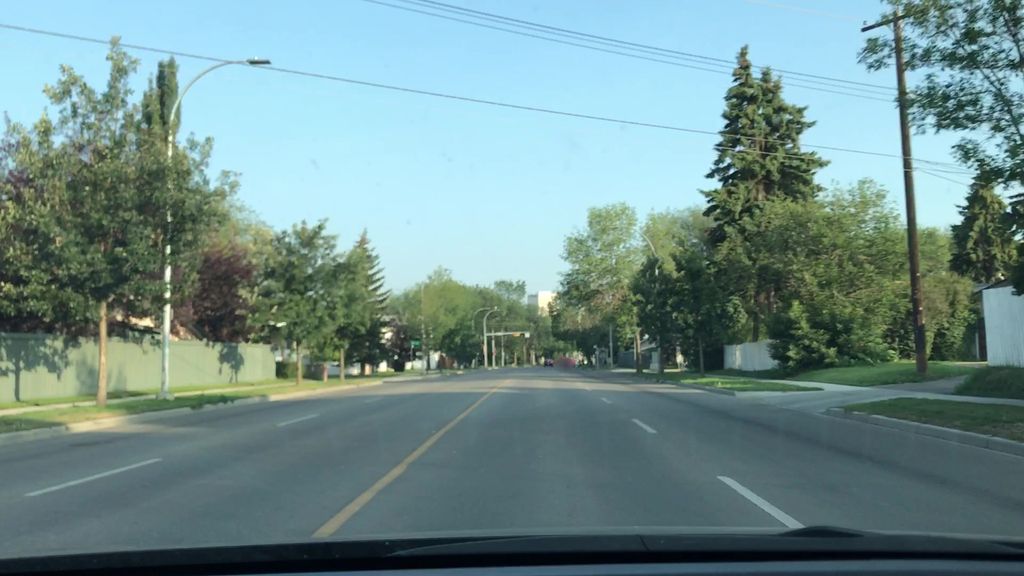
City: edmonton